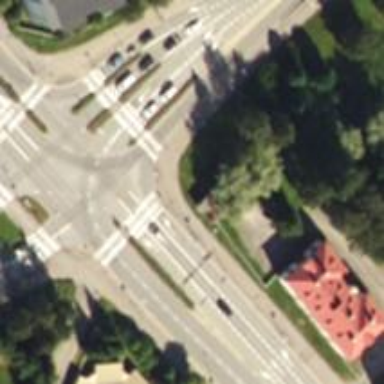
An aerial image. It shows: Zebra crossing on the road.